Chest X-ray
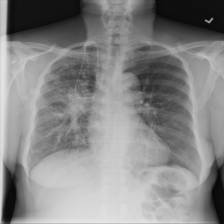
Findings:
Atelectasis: negative
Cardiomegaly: negative
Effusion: negative
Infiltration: positive
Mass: positive
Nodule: positive
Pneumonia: negative
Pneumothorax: negative
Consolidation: negative
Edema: negative
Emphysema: negative
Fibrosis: negative
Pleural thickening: negative
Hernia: negative